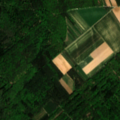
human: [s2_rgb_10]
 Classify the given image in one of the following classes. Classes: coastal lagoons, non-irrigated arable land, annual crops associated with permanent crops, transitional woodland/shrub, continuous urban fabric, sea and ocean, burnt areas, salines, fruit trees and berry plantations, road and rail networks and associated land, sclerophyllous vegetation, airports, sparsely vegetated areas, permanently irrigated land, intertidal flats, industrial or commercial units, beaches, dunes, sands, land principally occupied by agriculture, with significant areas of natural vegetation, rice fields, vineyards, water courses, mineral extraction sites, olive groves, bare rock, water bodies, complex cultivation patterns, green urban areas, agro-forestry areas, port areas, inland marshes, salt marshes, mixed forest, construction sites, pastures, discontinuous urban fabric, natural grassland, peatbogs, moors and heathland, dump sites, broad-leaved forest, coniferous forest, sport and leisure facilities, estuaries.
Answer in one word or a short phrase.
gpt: non-irrigated arable land, broad-leaved forest, mixed forest